Question: What I am trying to do is build a page where sellers (shops)) are displayed and then a Modal under each card that when opened shows the full products list of that particular seller.
I get an api response with all the necessary data, so I used an {#each} block to iterate through the results... every seller has a products array containing its assiciated products.
I made another #each block inside the parent #each to iterate through the products and show their names inside the seller card, which all worked well. Then I added a Modal component (from daisyUI) at that when pressed should show the products of that seller inside the Modal, so inside the Modal I created a similar #each block to iterate through the products of that seller... and here is where my problem rose, the products shown on all card modals for each seller is the products of the first seller in the array only, where it should display products of each seller when their Modal is opened.
This is how the result looks like, all modals show only the products of the first seller in the list:

The api data looks like this:
'''
[
{
__typename: 'Sellers',
id: 'adbd9aaa-909e-4bc0-b966-dc75e394ee36',
image: {
__typename: 'directus_files',
id: '79029bc7-15fb-4589-a118-b7db67817db6'
},
name: 'Marakana',
products: [ [Object], [Object] ]
},
.......
]
'''
Products arrays look like this:
'''
[
{
__typename: 'Sellers_Products',
Products_id: {
__typename: 'Products',
id: '41ca1726-be1a-4304-9a57-5be102b30fa7',
name: 'Pizza',
description: 'Good margarita',
image: [Object]
}
},
.......
]
'''
+page.svelte looks like this:
'''
<script>
export let data;
</script>
{#each data.data.Sellers as seller(seller.id)}
<div class="card w-96 bg-base-100 shadow-xl">
<figure><img src="http://localhost:8055/assets/{seller.image.id}?fit=cover&width=400&height=225&quality=100" alt="Shoes" /></figure>
<div class="card-body">
<h2 class="card-title">
{seller.name}
<div class="badge badge-secondary">NEW</div>
</h2>
<p>{seller.description}</p>
<div class="card-actions justify-end">
{#each seller.products as product(product.Products_id.id)}
<div class="badge badge-outline">{product.Products_id.name}</div>
{/each}
</div>
<label for="my-modal-6" class="btn modal-button">open modal</label>
<input type="checkbox" id="my-modal-6" class="modal-toggle" />
<div class="modal modal-bottom sm:modal-middle">
<div class="modal-box">
{#each seller.products as product(product.Products_id.id)}
<h3 class="font-bold text-lg">{product.Products_id.name}</h3>
<figure><img src="http://localhost:8055/assets/{product.Products_id.image.id}?fit=cover&width=400&height=225&quality=100" alt="Shoes" /></figure>
<p class="py-4">{product.Products_id.description}</p>
<div class="modal-action">
<label for="my-modal-6" class="btn">add to cart</label>
</div>
{/each}
</div>
</div>
</div>
</div>
{/each}
'''
I think I am missing a vital piece of information here... Any help is appreciated :D
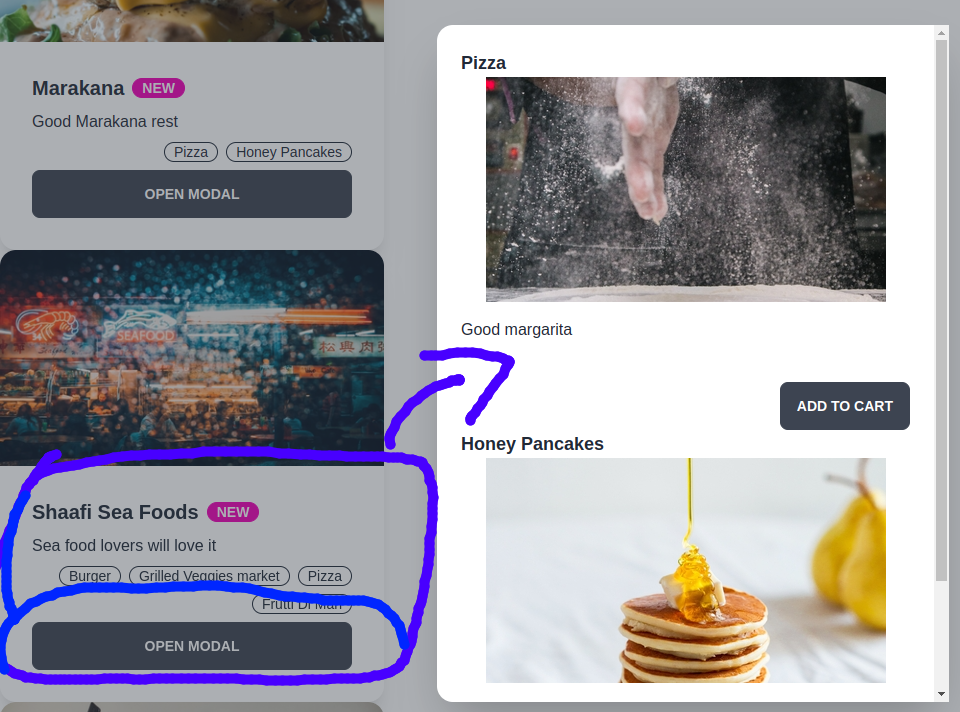
Answer: So from what I can see from your code, this is not a svelte problem - rather something you need to fix when implementing the daisyUI modal component.
I'm not any daisyUI developer, but from what I can tell the '<label for="my-modal-6" class="btn modal-button">open modal</label>' is pointing to '<input type="checkbox" id="my-modal-6" class="modal-toggle" />' and opening the modal by the id 'my-modal-6'.
So it seems like you are creating all the proper modals with the correct data, but you are giving them the same id.
You also need to change this id so it's unique.
Otherwise, like in your example, you're only going to open that specific or the first found modal with that id (my-modal-6).
Here is an example to fix it:
'''
{#each seller.products as product(product.Products_id.id)}
<label for="my-modal-{product.Products_id.id}" class="btn modal-button">open modal</label>
<input type="checkbox" id="my-modal-{product.Products_id.id}" class="modal-toggle" />
<div class="modal modal-bottom sm:modal-middle">
<div class="modal-box">
<h3 class="font-bold text-lg">{product.Products_id.name}</h3>
<figure>
<img src="http://localhost:8055/assets/{product.Products_id.image.id}?fit=cover&width=400&height=225&quality=100" alt="Shoes" />
</figure>
<p class="py-4">{product.Products_id.description}</p>
<div class="modal-action">
<label for="my-modal-{product.Products_id.id}" class="btn">add to cart</label>
</div>
</div>
</div>
{/each}
'''